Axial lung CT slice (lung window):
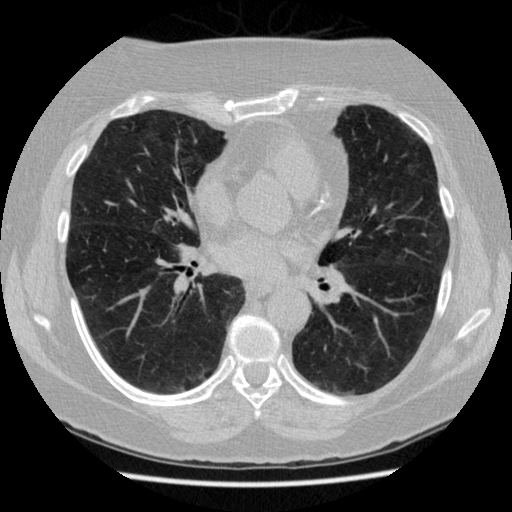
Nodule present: no